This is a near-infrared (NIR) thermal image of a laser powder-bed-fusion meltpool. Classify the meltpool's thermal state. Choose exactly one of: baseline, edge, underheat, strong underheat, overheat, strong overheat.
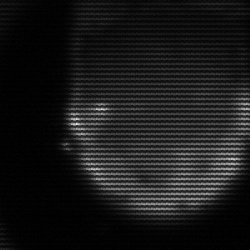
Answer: edge